Question: I am learning the <URL> for my exam but since I don't have any good resources I need to ask for help here.

<URL>
'''
t1(r0 = 0, C = 3, D = 7, T = 20)
I need to know what this parameters mean, for example:
D - deadline
T - ?
C - ?
'''
And so on...
I know this is noobish question but, I will really appreciate if somebody give me the clear simple explanation :)
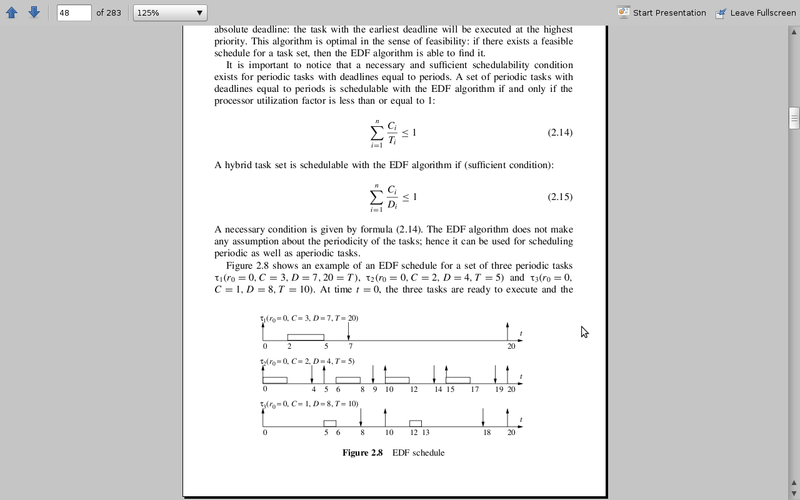
Answer: Page 9 (physical) of the textbook you've quoted defines your parameters as:
> - - - -